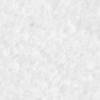
Label: no_change